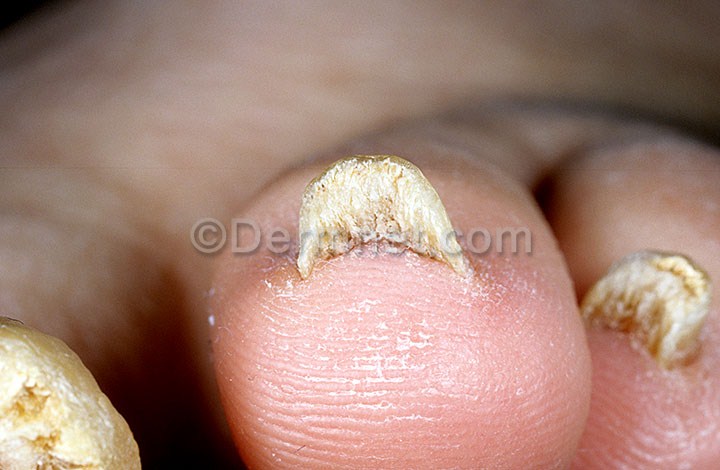
Disease: Nail Fungus and other Nail Disease